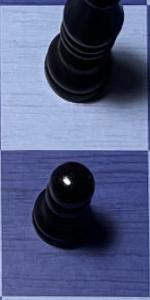
Label: Pawn_Black